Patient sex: M
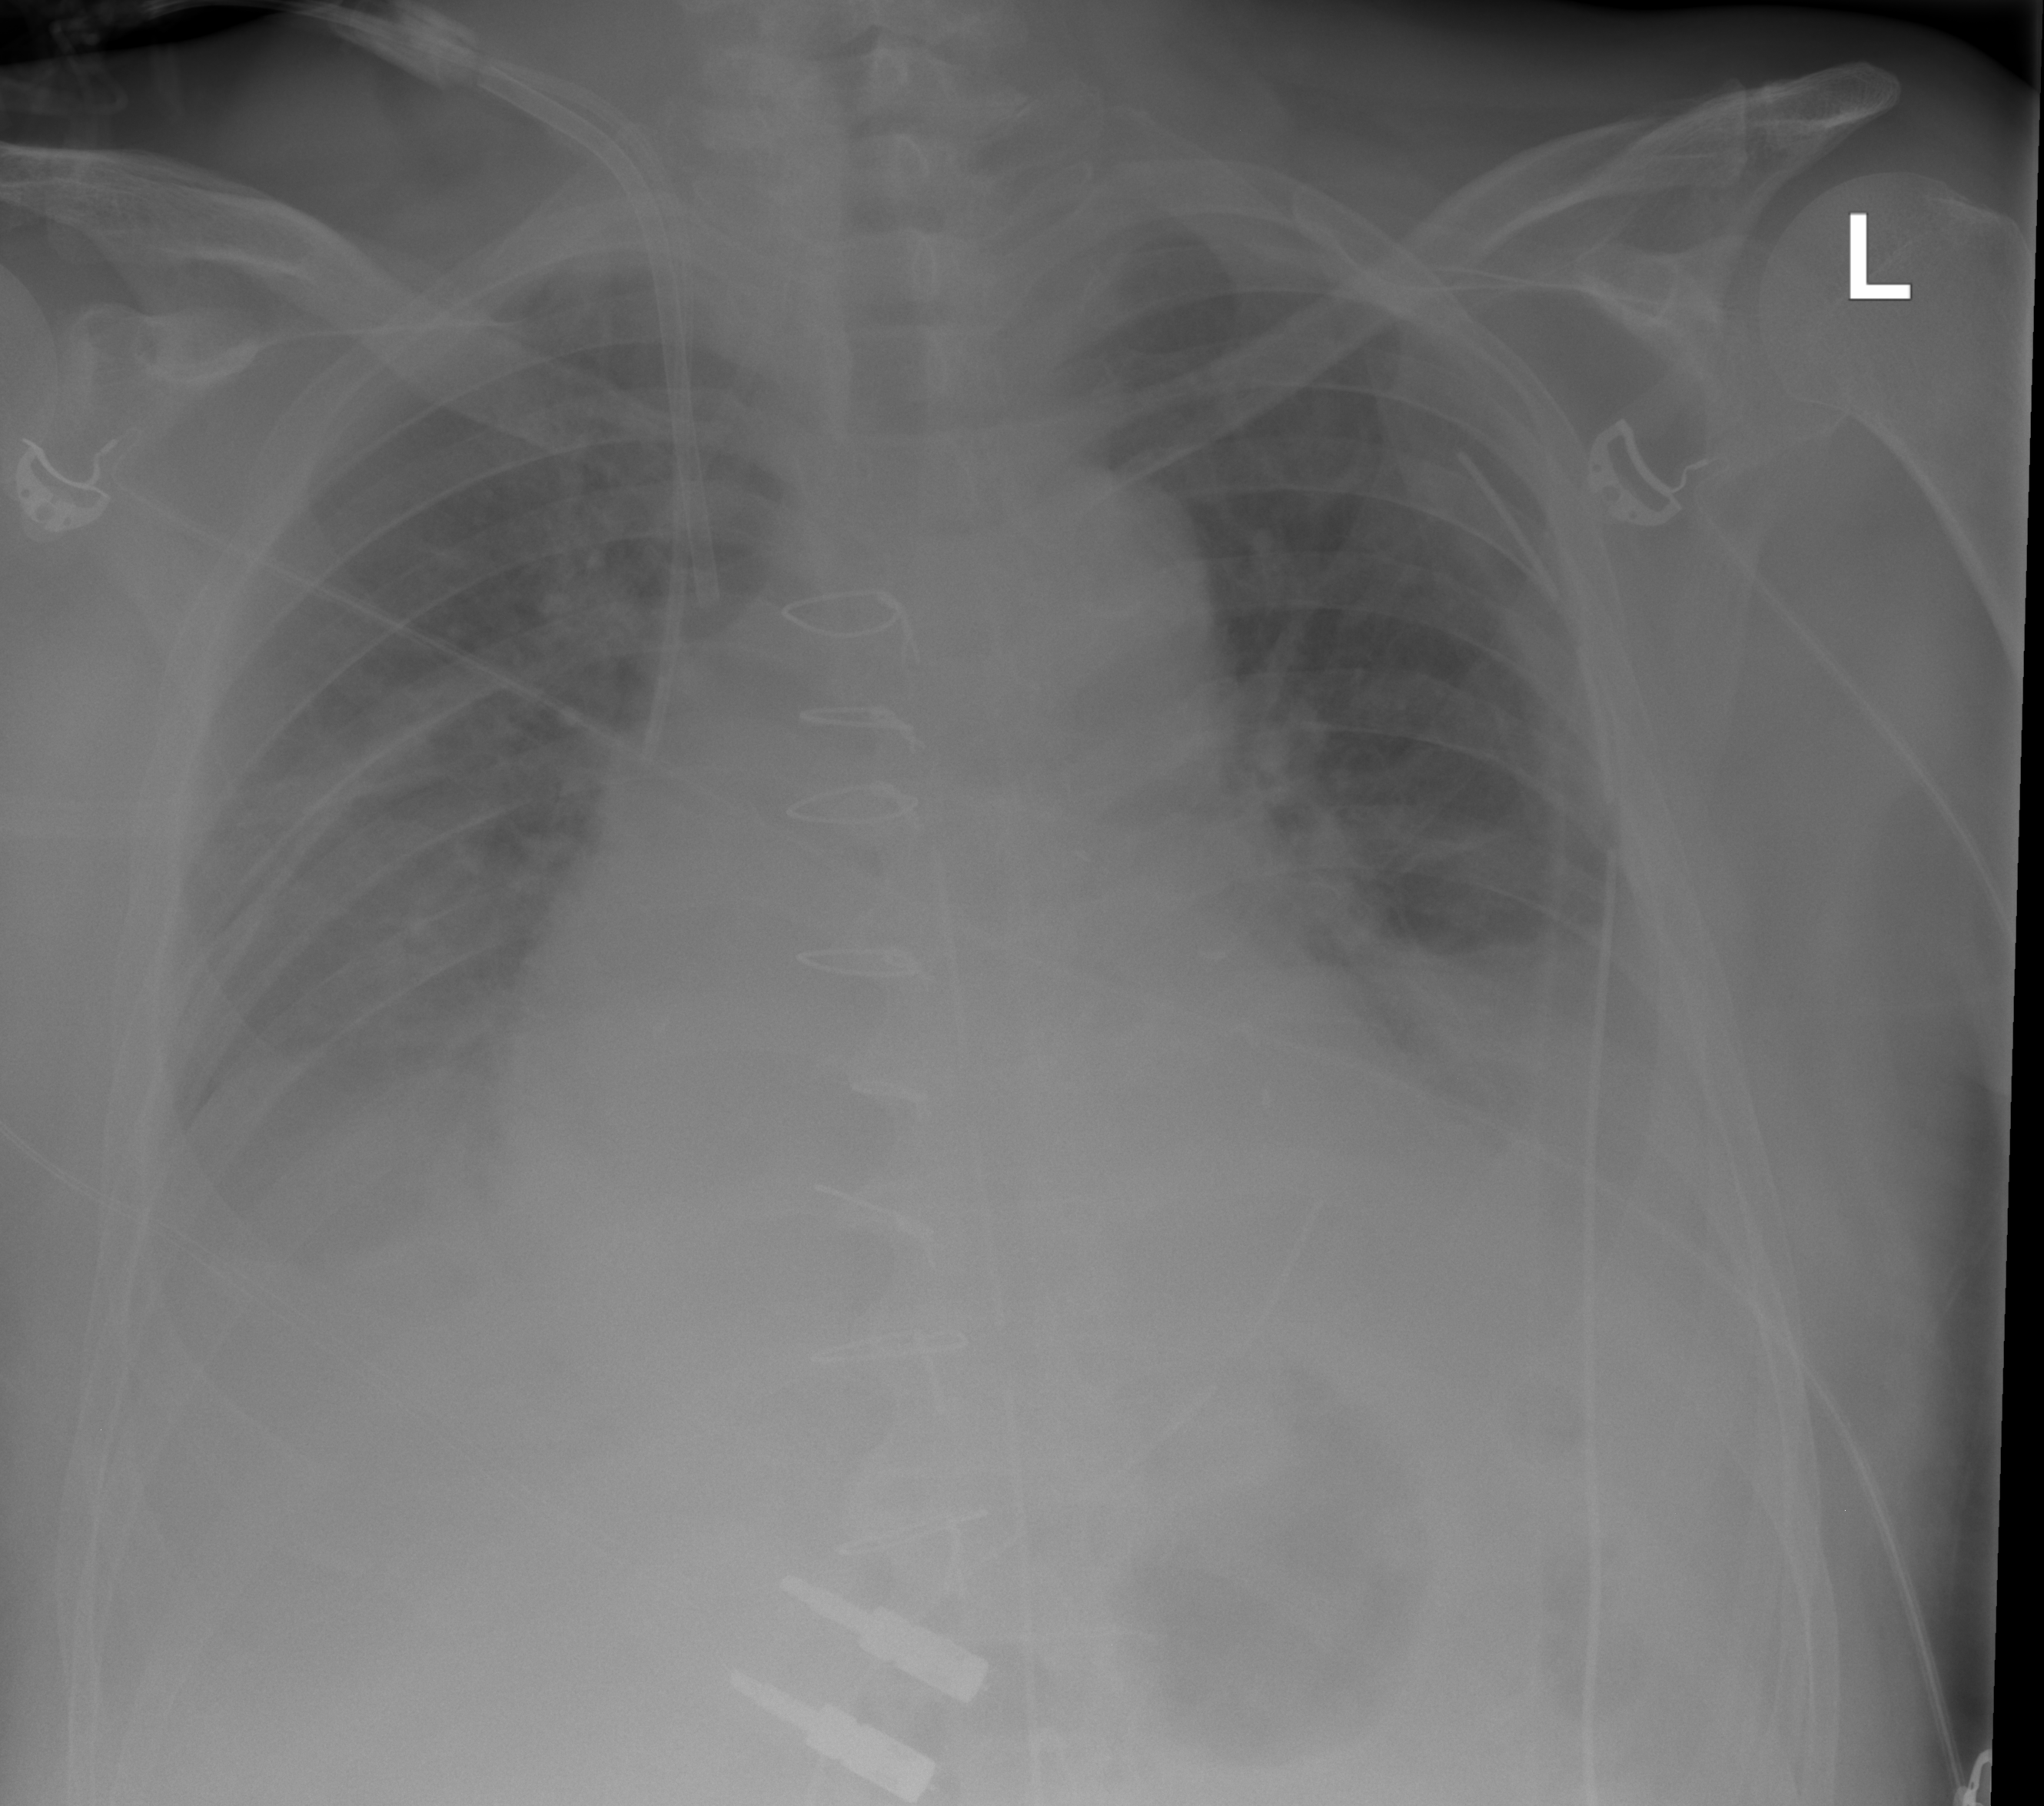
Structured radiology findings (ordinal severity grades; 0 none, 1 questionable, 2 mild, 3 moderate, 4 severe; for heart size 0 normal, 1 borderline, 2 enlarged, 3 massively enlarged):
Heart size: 2
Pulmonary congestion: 0
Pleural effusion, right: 2
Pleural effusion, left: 2
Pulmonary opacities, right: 2
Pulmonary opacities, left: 2
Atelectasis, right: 0
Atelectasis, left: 2